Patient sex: M
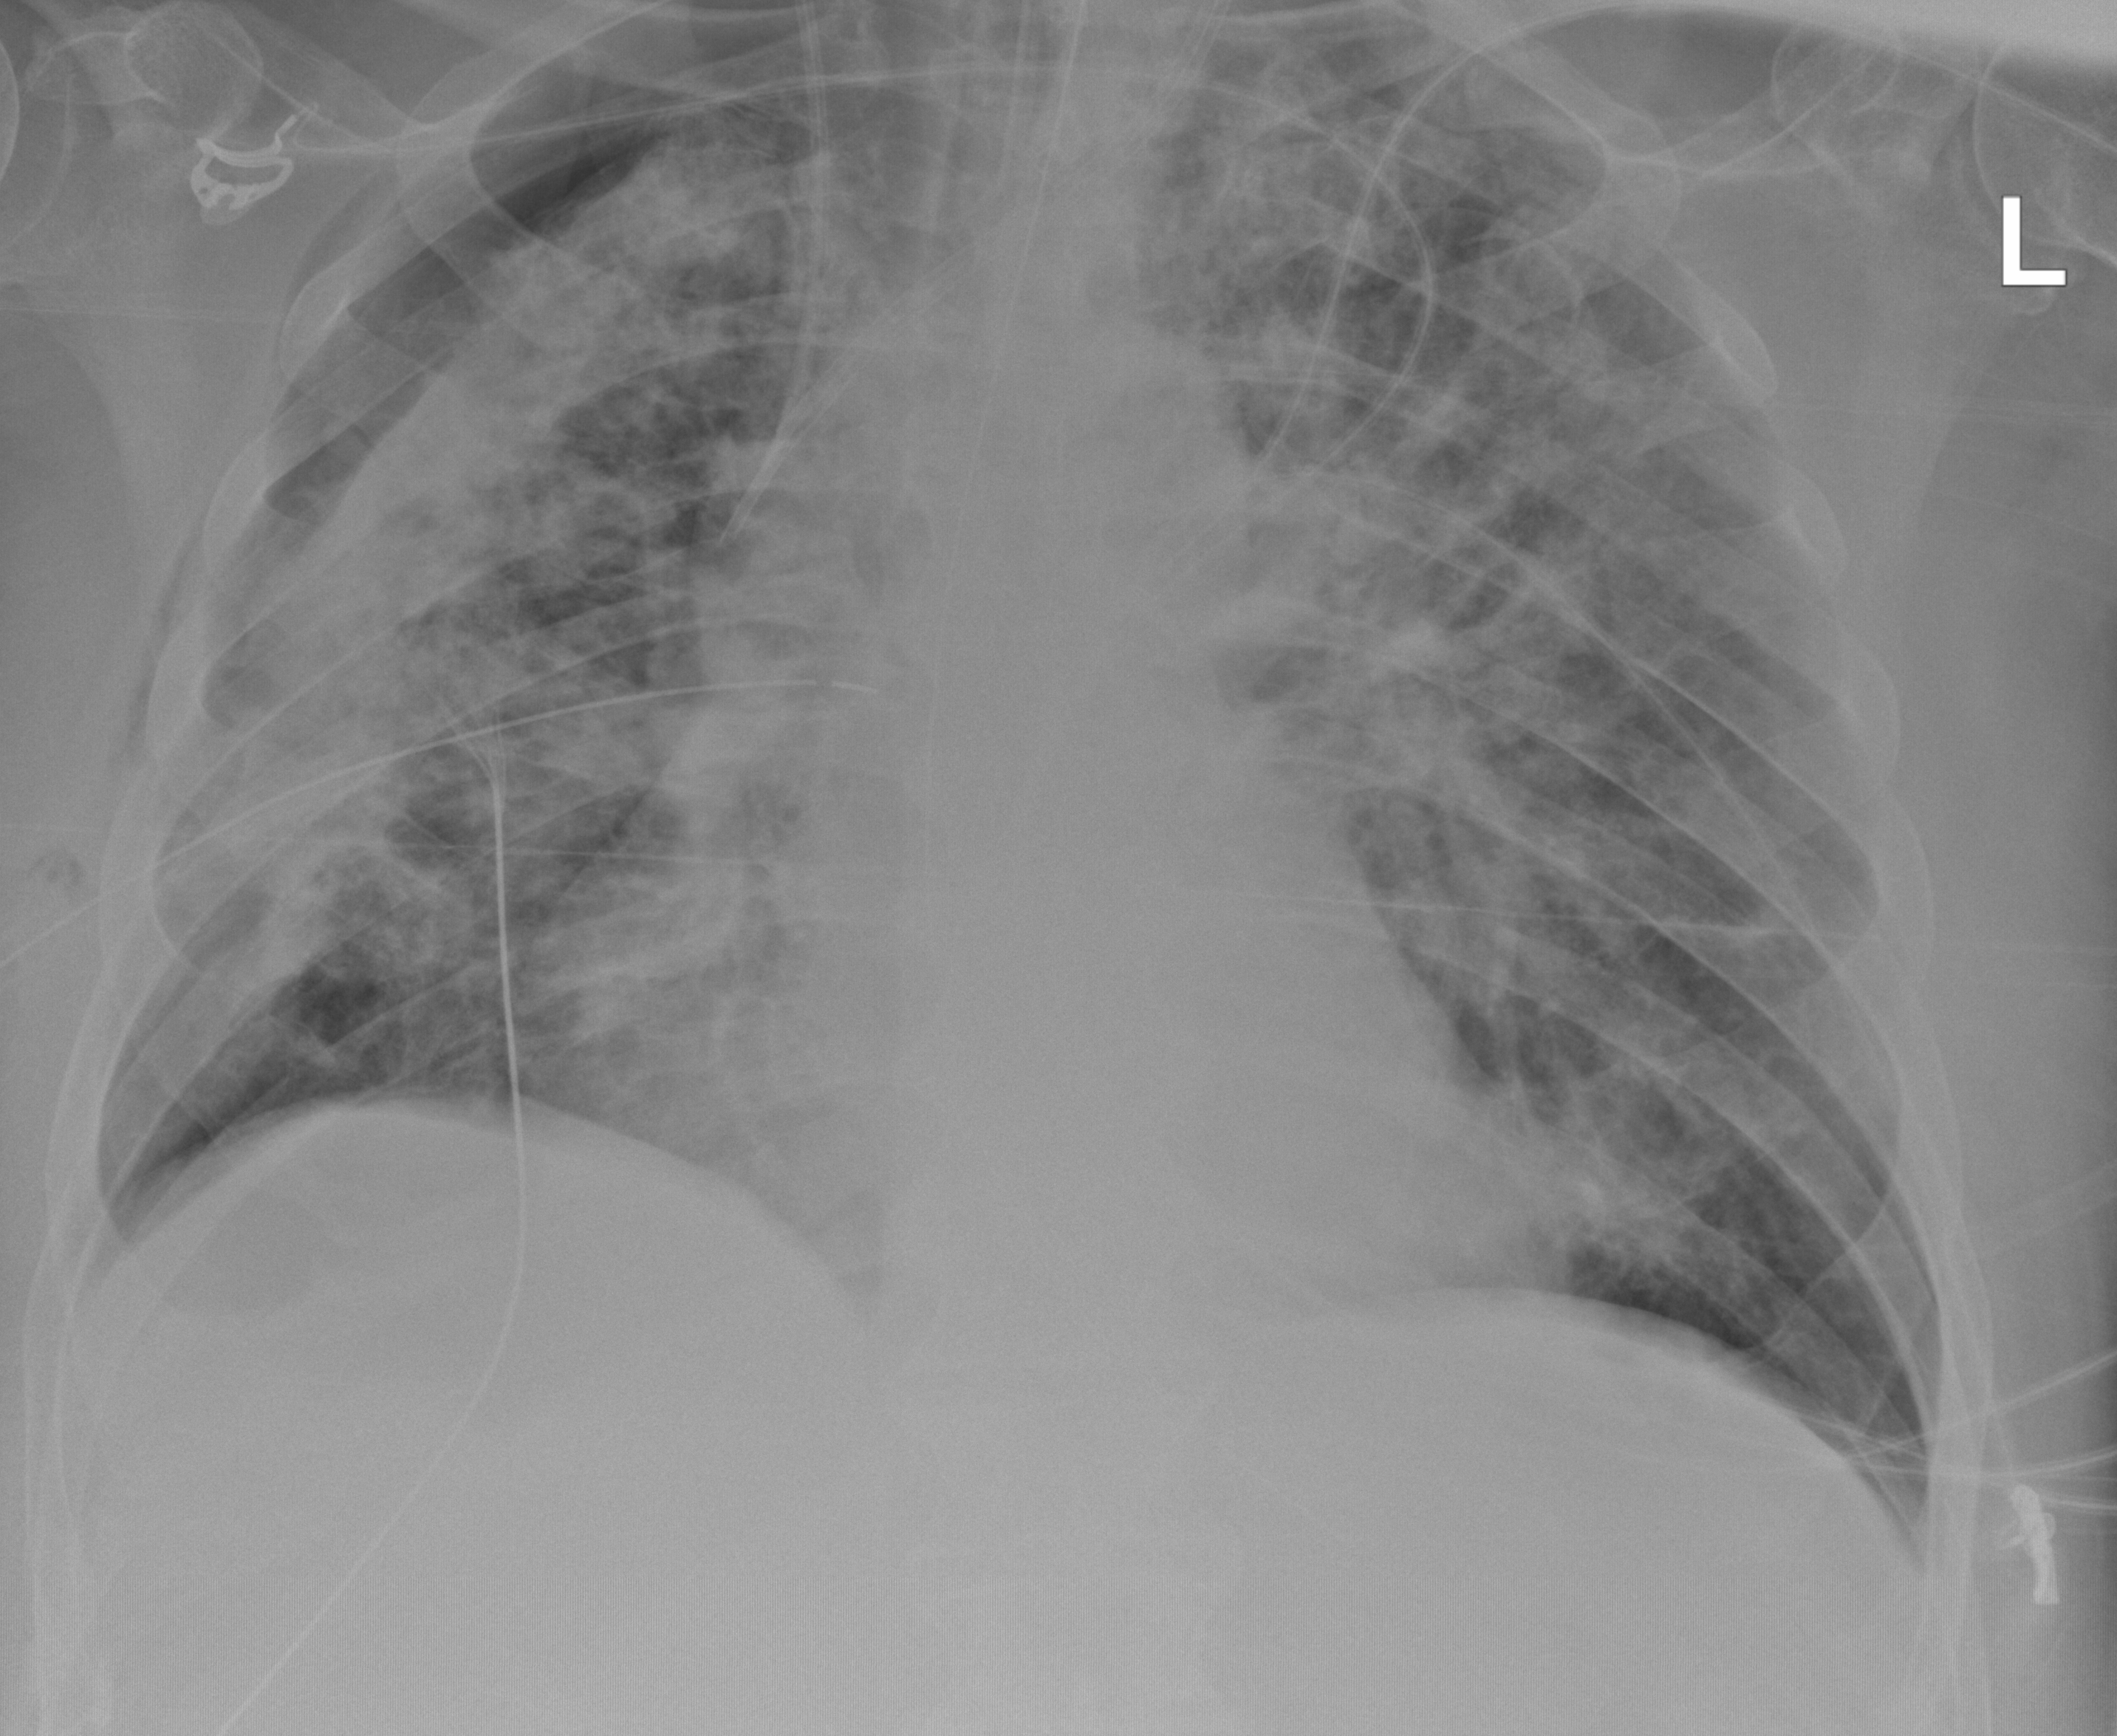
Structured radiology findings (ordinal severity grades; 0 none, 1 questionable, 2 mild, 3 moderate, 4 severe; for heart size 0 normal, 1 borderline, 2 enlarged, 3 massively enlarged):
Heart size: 2
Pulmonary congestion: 3
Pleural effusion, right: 0
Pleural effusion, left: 0
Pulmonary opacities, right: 4
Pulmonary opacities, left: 4
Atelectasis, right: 4
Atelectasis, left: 3